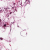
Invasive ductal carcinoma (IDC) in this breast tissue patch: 0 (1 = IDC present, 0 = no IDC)